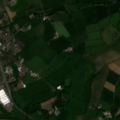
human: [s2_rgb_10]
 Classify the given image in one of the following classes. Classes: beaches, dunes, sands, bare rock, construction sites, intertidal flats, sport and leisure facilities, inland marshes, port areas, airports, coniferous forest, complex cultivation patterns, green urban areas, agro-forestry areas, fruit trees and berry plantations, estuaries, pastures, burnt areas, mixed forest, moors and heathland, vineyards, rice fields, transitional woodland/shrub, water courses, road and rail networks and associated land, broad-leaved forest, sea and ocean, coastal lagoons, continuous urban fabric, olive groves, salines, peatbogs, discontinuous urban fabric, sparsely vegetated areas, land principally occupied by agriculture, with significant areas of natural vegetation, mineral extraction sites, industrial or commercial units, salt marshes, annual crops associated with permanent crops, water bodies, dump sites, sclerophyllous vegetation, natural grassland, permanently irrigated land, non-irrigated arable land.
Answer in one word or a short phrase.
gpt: discontinuous urban fabric, non-irrigated arable land, pastures